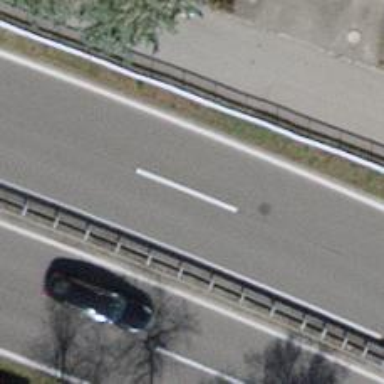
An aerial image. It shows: Motorway trunk link.